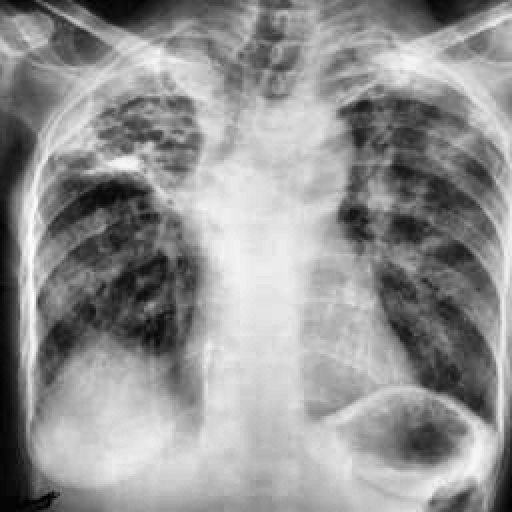
Finding: TUBERCULOSIS